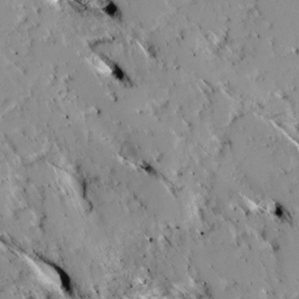
Label: non_frost